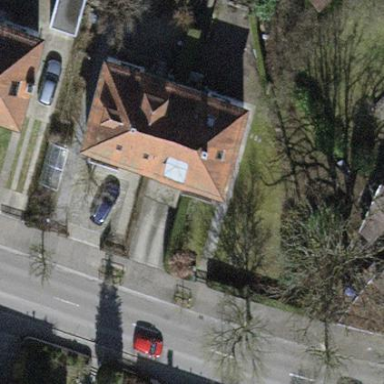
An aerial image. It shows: Building with tile roof.